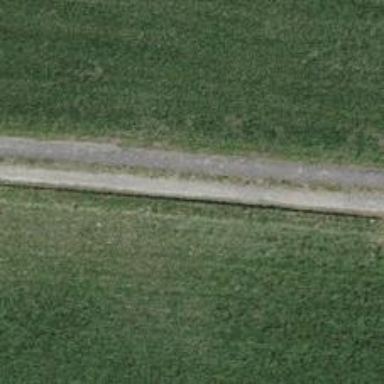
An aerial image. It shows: Well-maintained track road with grade 1 tracktype.